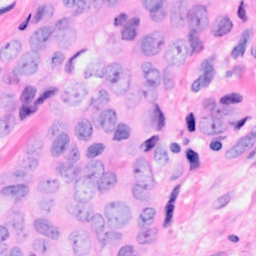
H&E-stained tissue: Breast